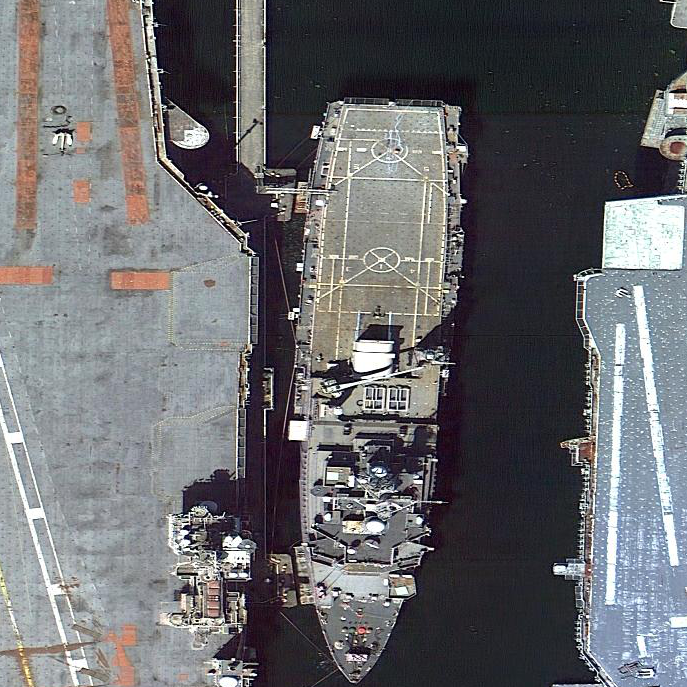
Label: combat